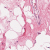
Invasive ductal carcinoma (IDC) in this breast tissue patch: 0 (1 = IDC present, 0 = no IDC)